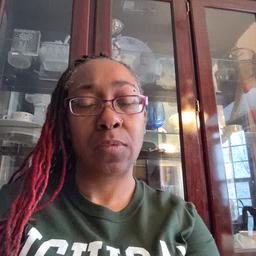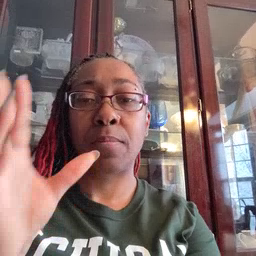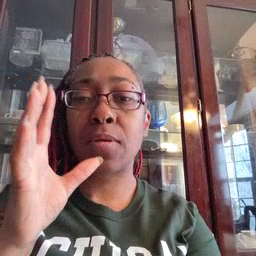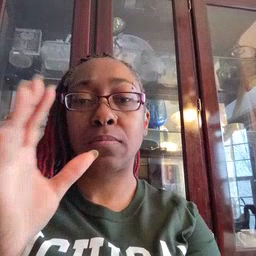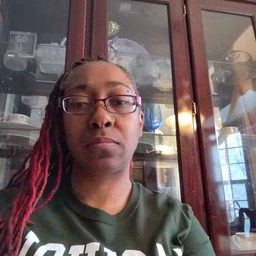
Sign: mom